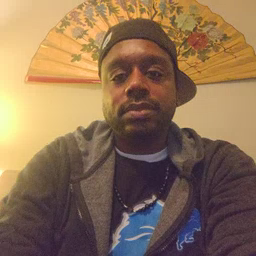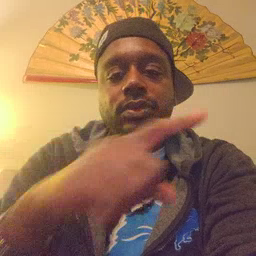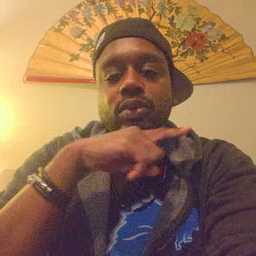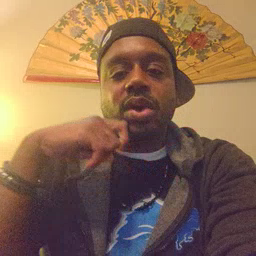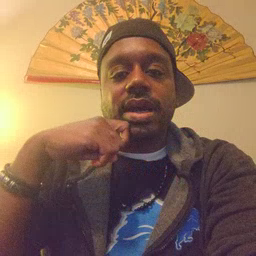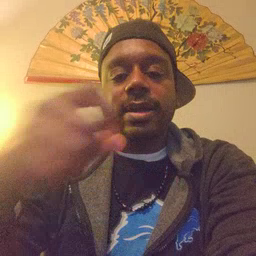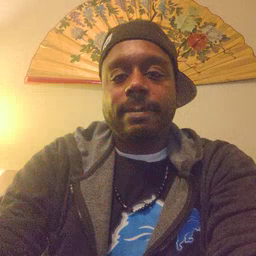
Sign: dry